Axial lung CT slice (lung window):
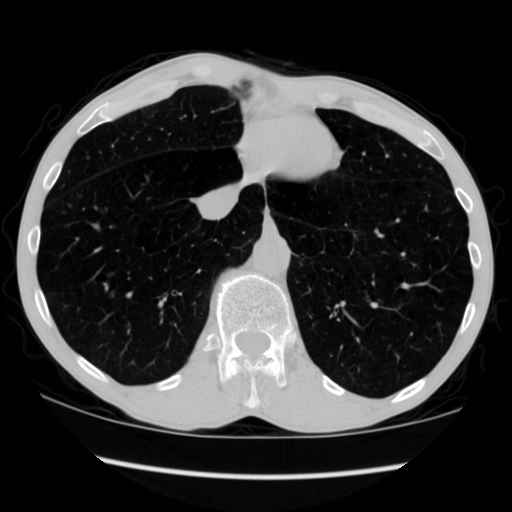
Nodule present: no